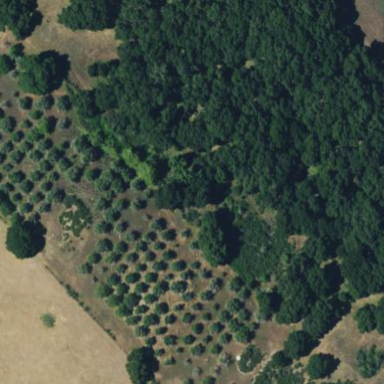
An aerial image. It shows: Orchard.